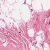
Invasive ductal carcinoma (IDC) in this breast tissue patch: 0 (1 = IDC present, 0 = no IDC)